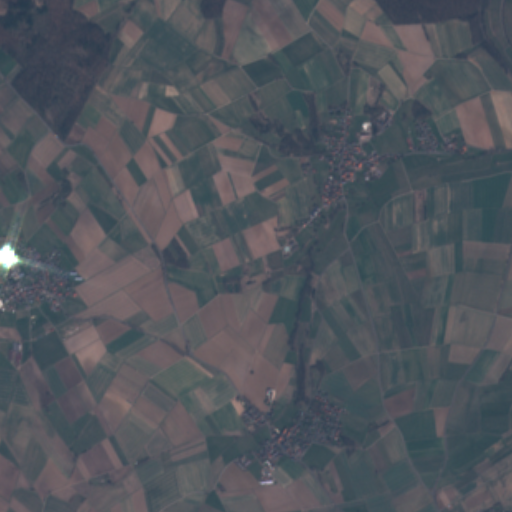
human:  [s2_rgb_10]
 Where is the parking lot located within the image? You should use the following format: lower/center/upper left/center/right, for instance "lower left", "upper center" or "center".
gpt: The parking lot is located in the lower center of the image.
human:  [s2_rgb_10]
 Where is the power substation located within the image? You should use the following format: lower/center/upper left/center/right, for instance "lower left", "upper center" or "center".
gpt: The power substation is located in the lower center of the image.
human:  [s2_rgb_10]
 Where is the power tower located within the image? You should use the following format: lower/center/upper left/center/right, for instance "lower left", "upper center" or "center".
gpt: The power tower is located in the lower right of the image.
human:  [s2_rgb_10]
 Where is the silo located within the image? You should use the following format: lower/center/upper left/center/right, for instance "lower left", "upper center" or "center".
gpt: The silo is located in the lower left of the image.
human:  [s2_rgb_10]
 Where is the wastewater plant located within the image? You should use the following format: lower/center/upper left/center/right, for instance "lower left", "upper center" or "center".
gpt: The wastewater plant is located in the lower left of the image.
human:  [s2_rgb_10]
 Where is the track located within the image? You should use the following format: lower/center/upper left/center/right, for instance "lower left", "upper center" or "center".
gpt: There is no track in the image.